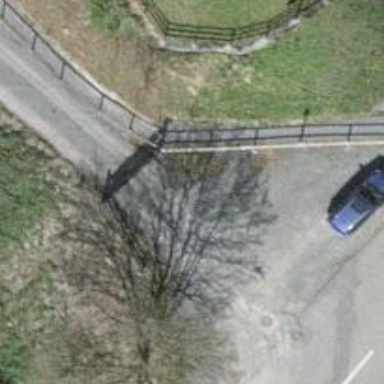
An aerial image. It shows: Gate.